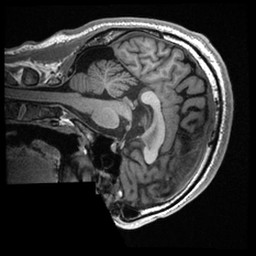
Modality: T1w
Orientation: sagittal
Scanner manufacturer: ge
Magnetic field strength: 3 T
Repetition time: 0.00764 s
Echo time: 0.002928 s